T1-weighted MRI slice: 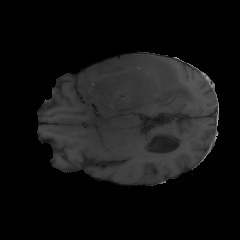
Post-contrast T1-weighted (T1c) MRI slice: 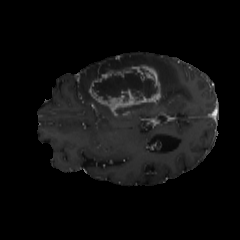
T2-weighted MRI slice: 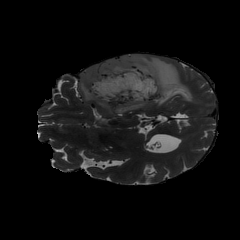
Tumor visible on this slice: yes